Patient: sex M, age 76
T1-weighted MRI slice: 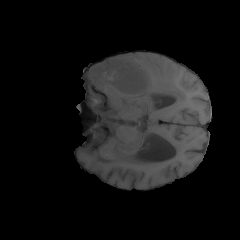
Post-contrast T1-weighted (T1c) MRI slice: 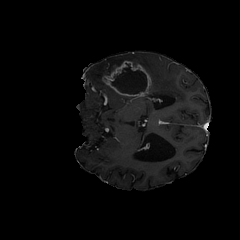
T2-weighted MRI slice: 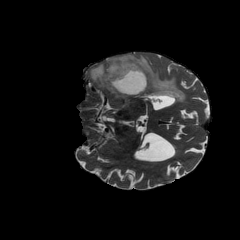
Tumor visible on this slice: yes
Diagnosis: Glioblastoma, IDH-wildtype
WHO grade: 4